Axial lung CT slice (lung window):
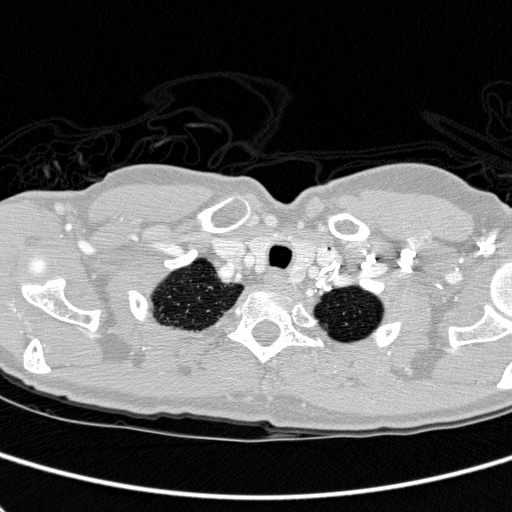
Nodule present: no